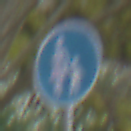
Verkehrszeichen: Gehweg
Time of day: MorningAfternoon
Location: Outdoor (Nature)
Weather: PartlyCloudy
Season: NotSpecified
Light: Natural